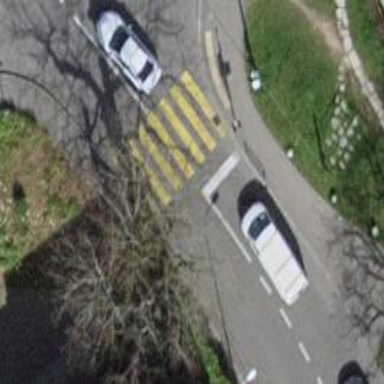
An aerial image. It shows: Crossing with traffic signals.